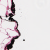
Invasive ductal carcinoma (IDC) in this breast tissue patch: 0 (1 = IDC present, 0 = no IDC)